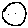
Label: circle